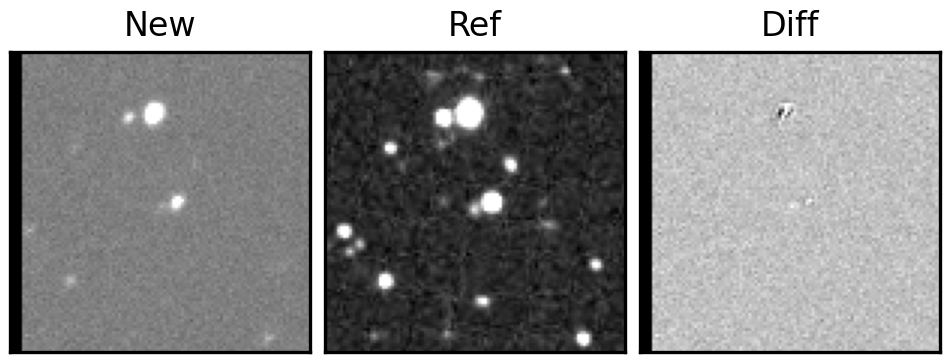
Label: real